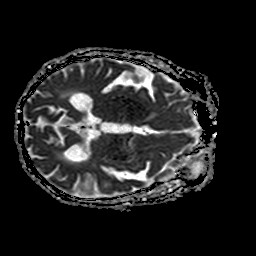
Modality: ADC
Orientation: axial
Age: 85
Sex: female
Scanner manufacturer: philips
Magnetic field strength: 1.5 T
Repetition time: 3.396 s
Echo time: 0.09411 s